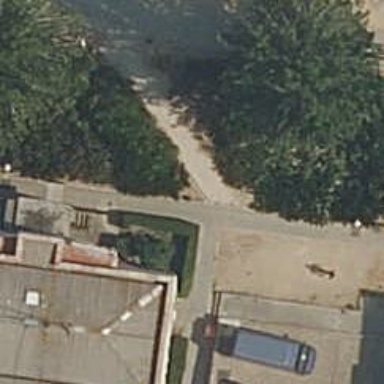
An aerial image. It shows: Pedestrian road with paving stones.